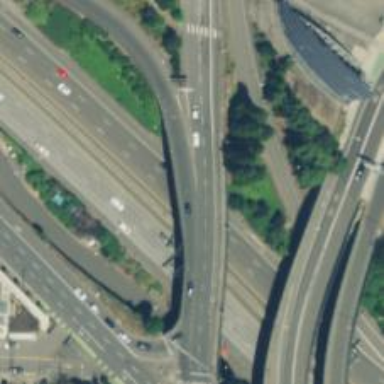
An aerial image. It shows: Trunk highway bridge.